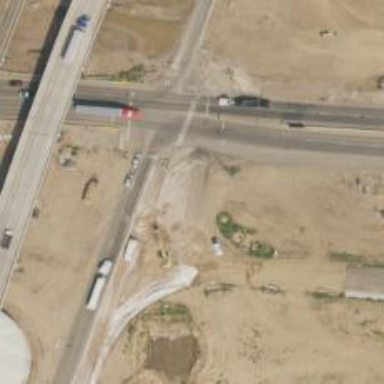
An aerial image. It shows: Trunk link highway.